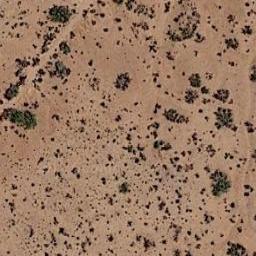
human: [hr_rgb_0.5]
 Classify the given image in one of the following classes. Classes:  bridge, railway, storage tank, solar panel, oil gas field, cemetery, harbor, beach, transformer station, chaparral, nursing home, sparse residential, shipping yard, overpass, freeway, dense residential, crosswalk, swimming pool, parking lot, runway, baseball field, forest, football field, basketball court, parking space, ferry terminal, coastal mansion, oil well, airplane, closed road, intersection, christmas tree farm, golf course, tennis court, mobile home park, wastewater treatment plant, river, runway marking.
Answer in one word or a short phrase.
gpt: chaparral